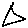
Label: triangle